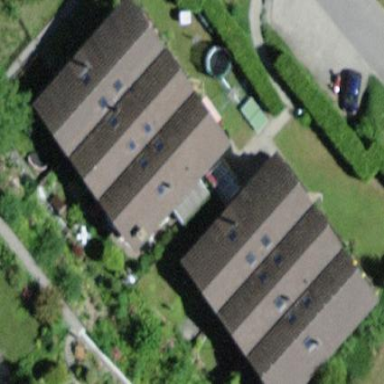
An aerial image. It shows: Residential building.